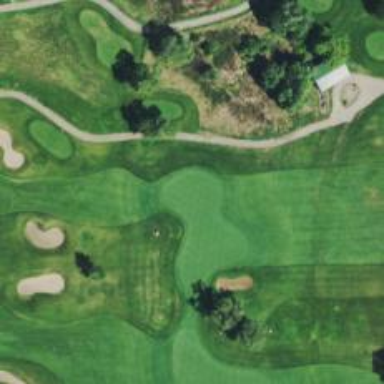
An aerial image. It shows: Golf hole.